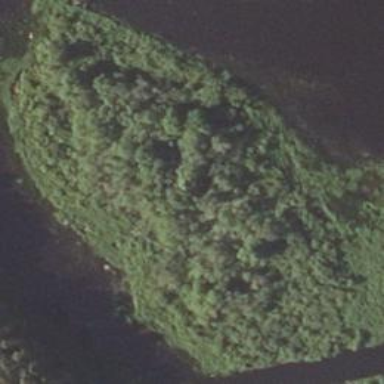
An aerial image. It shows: Islet covered with deciduous forest.